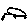
Label: car